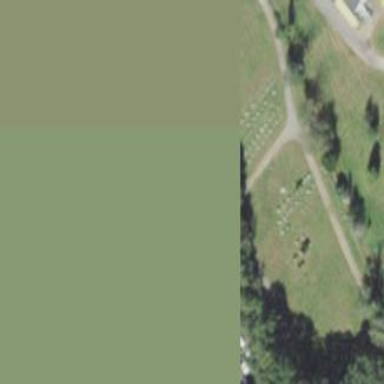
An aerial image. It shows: Cemetery categorized as Existing Preserved Open Space.